Aerial crown-view tile of a tropical tree (Barro Colorado Island, Panama), acquired 20240813:
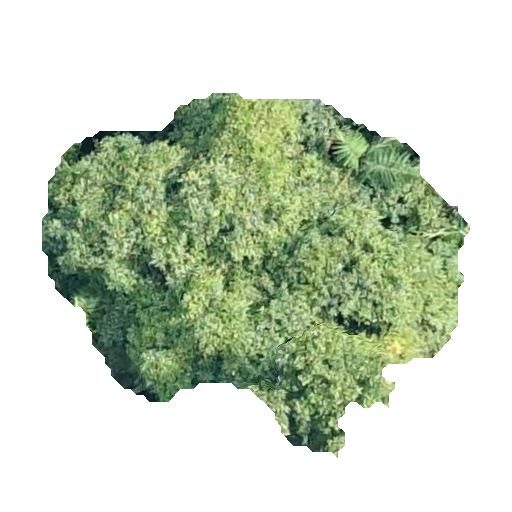
Species: Guazuma ulmifolia
GBIF accepted scientific name: Guazuma ulmifolia
Crown area: 157.92 m²